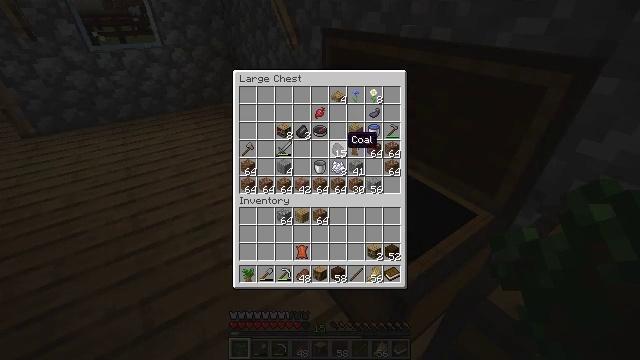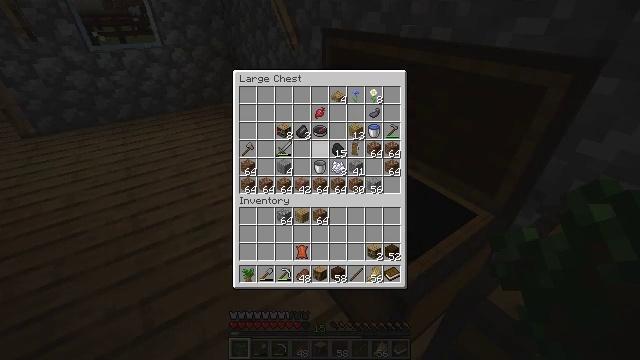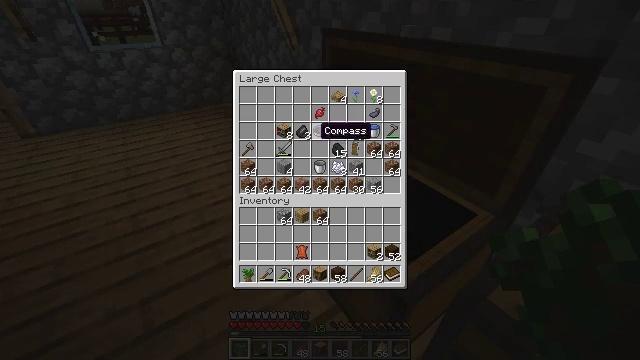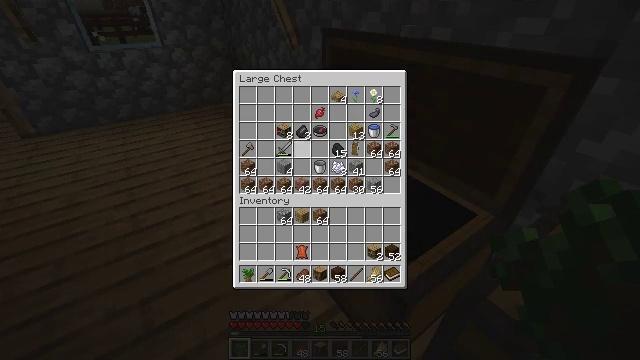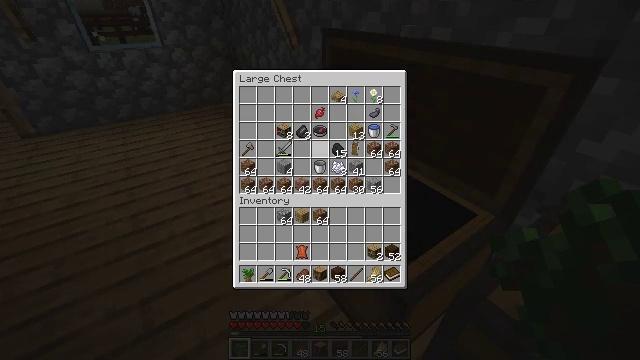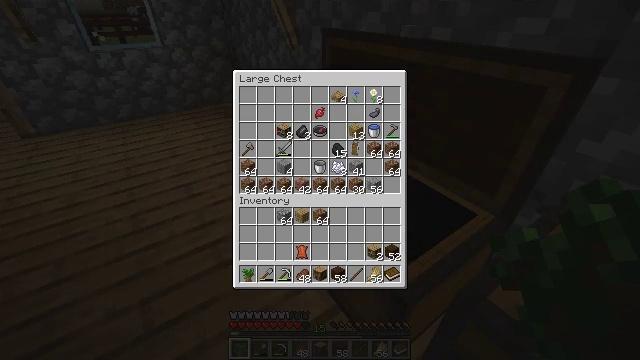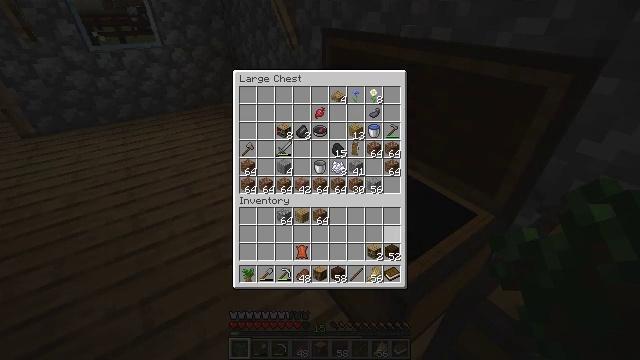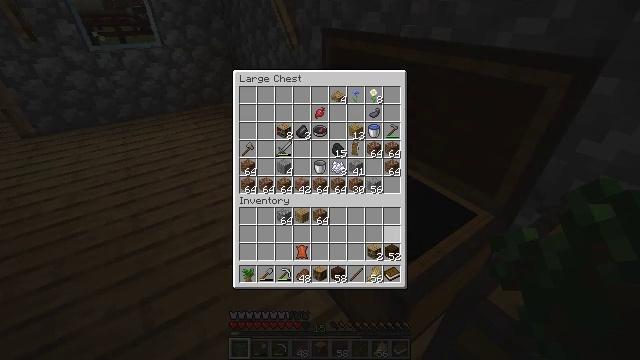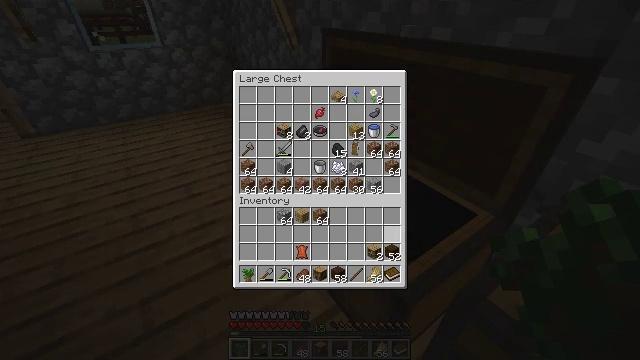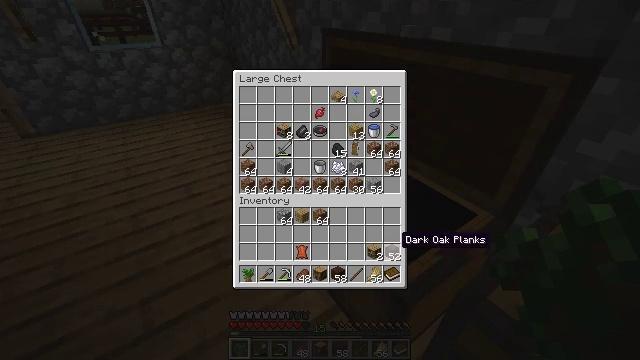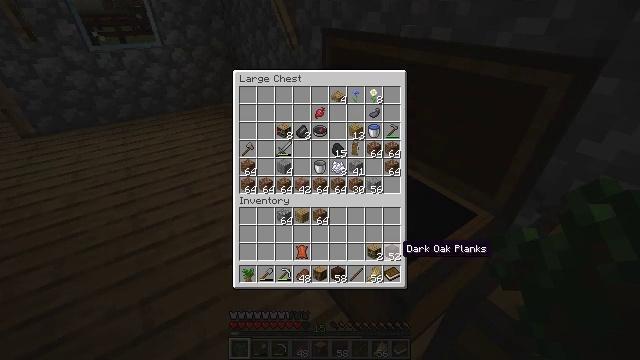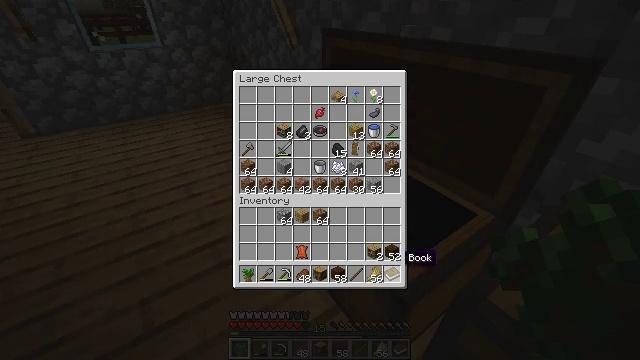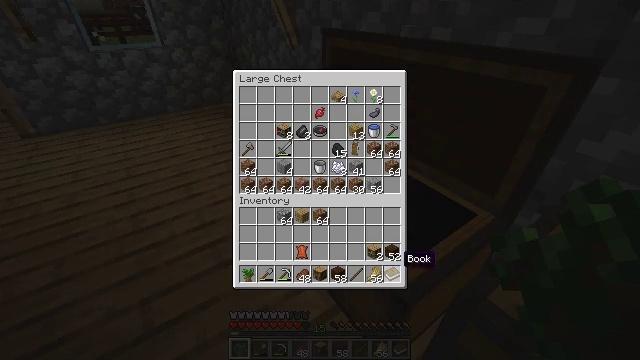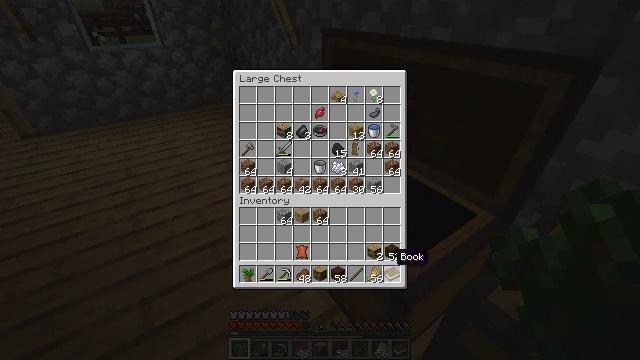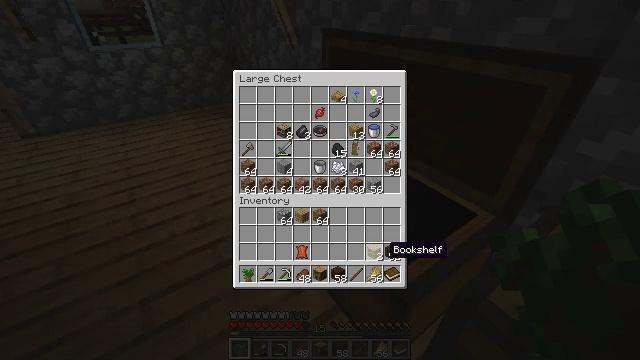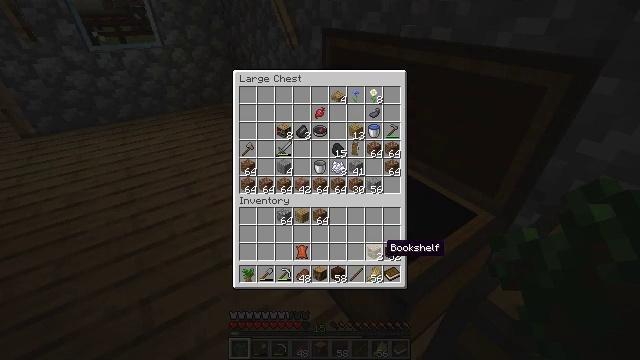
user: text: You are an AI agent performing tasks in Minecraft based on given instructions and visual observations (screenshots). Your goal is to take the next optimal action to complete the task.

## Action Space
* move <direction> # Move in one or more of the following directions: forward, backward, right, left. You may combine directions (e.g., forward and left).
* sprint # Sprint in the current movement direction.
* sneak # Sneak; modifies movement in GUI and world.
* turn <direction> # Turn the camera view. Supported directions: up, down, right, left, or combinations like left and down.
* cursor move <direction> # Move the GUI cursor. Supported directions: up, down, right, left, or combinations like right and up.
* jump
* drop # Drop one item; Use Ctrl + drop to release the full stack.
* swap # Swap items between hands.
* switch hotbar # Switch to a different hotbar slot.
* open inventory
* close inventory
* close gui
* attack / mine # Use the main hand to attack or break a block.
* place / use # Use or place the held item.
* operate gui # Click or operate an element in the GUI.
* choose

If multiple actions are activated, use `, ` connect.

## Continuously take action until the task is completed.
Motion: motion action
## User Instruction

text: Collect sugar cane near water sources.
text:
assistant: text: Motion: cursor move left
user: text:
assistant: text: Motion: cursor move left
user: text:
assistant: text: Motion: no_op
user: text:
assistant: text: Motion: cursor move right and down
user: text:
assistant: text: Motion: cursor move right and down
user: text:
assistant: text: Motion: cursor move right and down
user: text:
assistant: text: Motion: no_op
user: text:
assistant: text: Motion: sneak
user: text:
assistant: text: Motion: sneak, cursor move down
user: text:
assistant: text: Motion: sneak, cursor move down
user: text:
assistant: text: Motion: sneak, cursor move down
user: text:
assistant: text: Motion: sneak
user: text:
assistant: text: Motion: sneak, cursor move left
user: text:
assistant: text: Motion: sneak, cursor move left and up
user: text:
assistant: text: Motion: sneak
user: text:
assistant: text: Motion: sneak
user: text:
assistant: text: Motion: sneak
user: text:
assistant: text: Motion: sneak
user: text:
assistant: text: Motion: sneak
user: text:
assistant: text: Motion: sneak
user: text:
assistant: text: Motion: sneak
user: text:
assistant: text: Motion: sneak
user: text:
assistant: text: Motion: sneak
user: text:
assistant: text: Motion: sneak, operate gui
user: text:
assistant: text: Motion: sneak, operate gui
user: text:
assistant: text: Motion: sneak
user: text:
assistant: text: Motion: sneak
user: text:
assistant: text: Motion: sneak
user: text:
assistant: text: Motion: sneak
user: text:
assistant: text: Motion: no_op